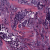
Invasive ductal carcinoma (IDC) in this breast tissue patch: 1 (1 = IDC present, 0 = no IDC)